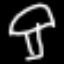
Label: mushroom